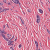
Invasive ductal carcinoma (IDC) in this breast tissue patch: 1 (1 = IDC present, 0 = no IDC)